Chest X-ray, PA view. Patient: 51 years old, sex M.
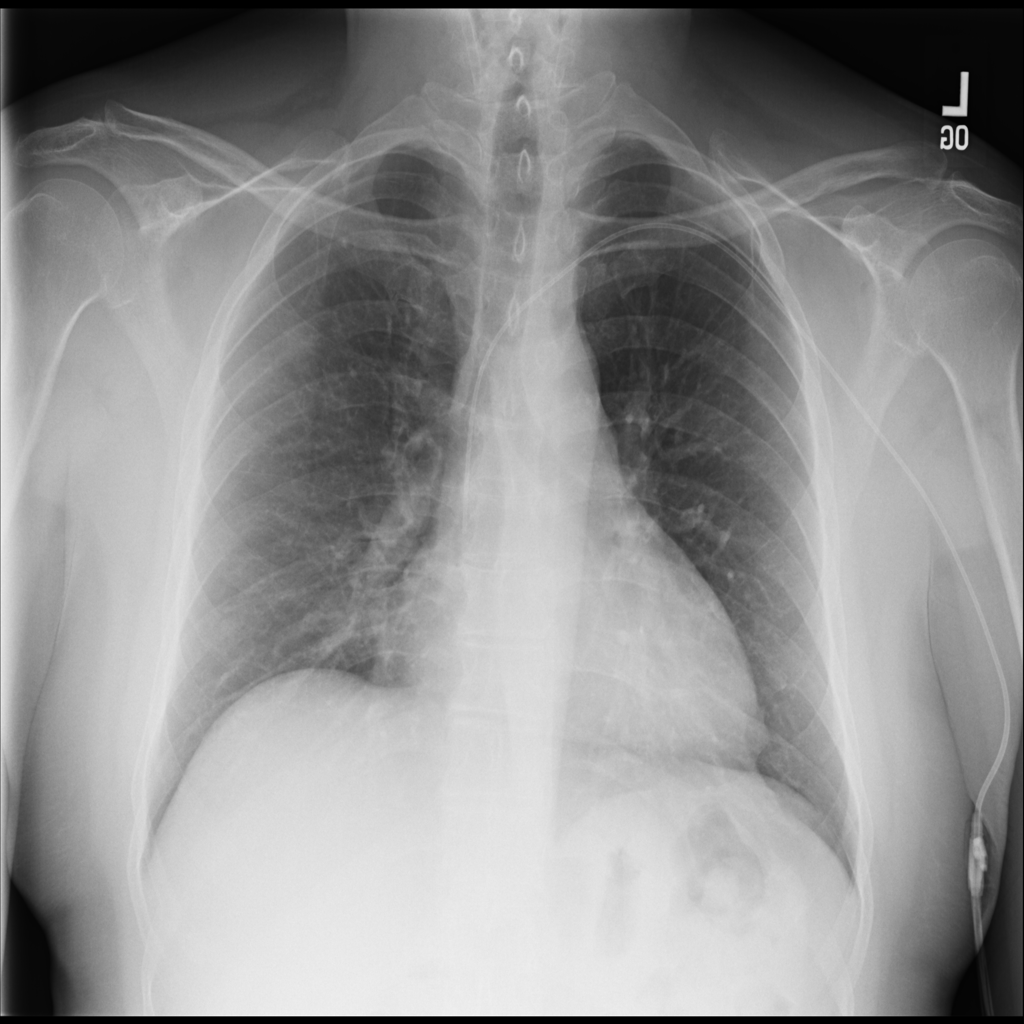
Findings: No Finding